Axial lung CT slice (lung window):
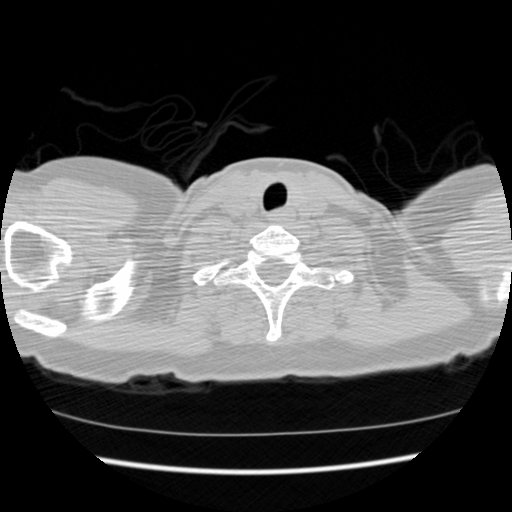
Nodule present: no